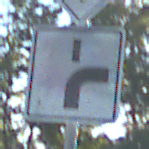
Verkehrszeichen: VerlaufVorfahrtsstrasse8
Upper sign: Vorfahrtsstrasse
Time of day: MorningAfternoon
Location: Outdoor (Urban)
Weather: Clear
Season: NotSpecified
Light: Natural